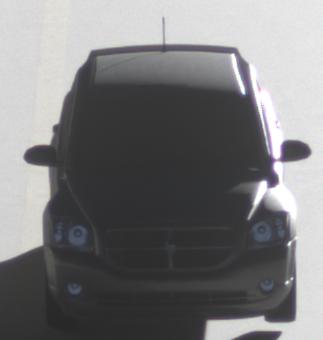
Make: Dodge
Model: Caliber 1.8
Detailed model: Caliber
Model produced from: 2006/06
Model produced until: 2009/03
Doors: 5
Color: gray
Road condition: dry road
Daytime: sunrise or sunset
Contrast: high contrast